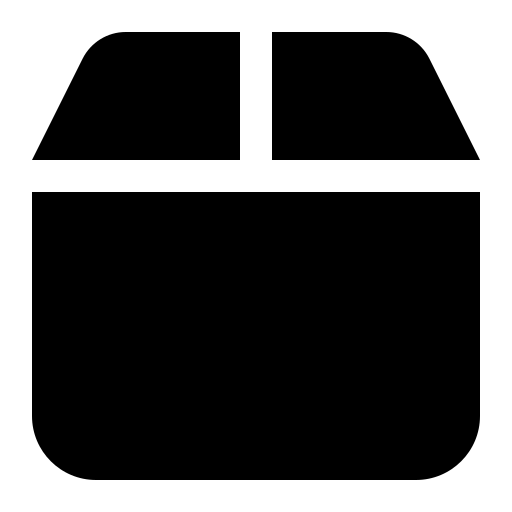
Tags: icon, FontAwesome, fa-icon, solid, box